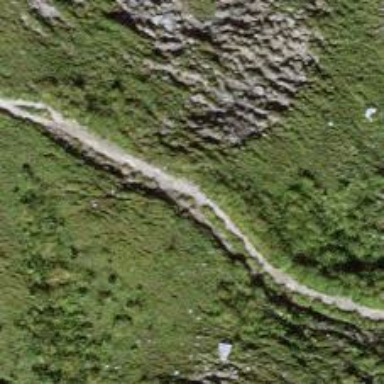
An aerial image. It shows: Path on the ground.